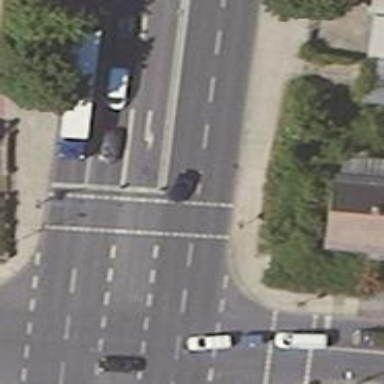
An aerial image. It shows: Road crossing with traffic signals.